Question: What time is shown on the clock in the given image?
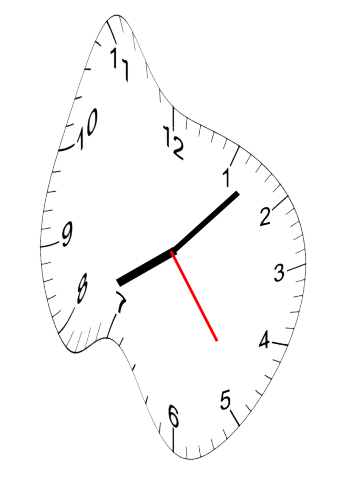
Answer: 08:07:24